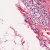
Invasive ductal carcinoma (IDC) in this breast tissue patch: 0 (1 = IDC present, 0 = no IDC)